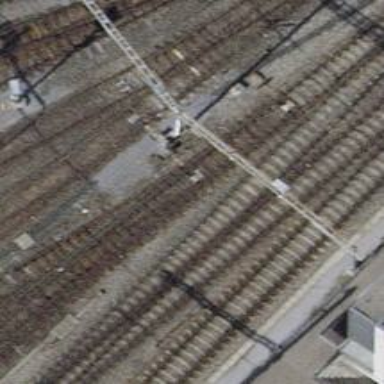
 featuring single track with contact line. The service yard is designated as W15."